Question:
take the above as an output of a sample table,
I need an sql query which results "2" as the count from the table.
i've tried intially while sentby column upto 4, and was okay;
but more rows shows incorrect o/p. my older code is given
'''
SELECT COUNT(*)/2
FROM
(SELECT sentby,sentto
FROM
(SELECT DISTINCT sentby, sentto FROM count_temp)
WHERE sentto IN
(SELECT DISTINCT sentby FROM count_temp )
AND sentby IN
(SELECT DISTINCT sentto FROM count_temp )
) ;
'''
Thanks in advance:) and appreciated.
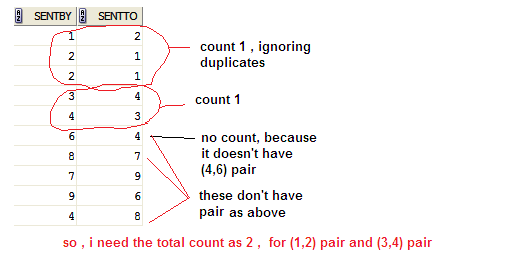
Answer: Your query:
'''
with cte as (
select distinct m1.sentby , m1.sentto
from m m1
inner join m m2
on m1.sentby = m2.sentto and
m2.sentby = m1.sentto
)
select count(*)/2 from cte;
'''
<URL>
Also, simplifying:
'''
select count( distinct m1.sentby ) / 2
from m m1
inner join m m2
on m1.sentby = m2.sentto and
m2.sentby = m1.sentto
'''